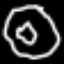
Label: donut